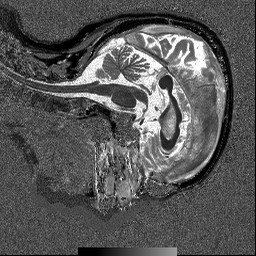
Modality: T1map
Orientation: sagittal
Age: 68
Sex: male
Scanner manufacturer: siemens
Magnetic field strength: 3 T
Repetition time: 5 s
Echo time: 0.00298 s